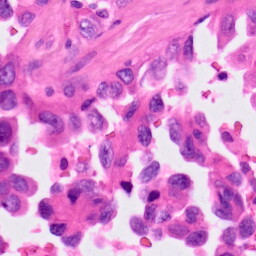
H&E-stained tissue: Lung